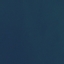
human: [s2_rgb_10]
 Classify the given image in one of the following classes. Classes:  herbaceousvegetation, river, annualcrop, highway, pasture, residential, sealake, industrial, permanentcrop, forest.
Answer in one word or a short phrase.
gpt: SeaLake